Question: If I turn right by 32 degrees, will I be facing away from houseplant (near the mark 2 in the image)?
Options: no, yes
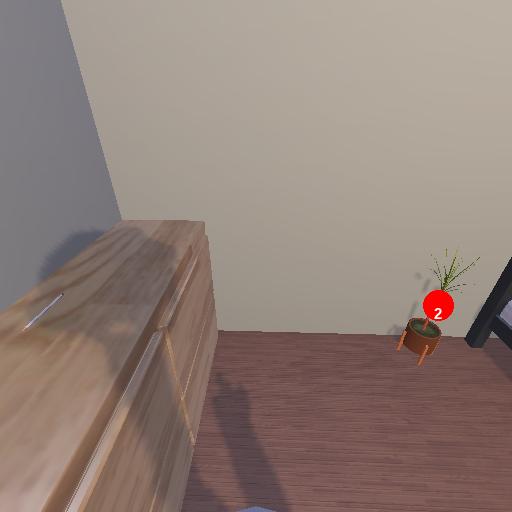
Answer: no